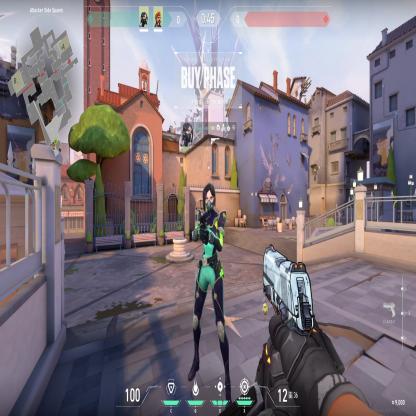
Label: teammate